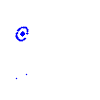
Particle: pion